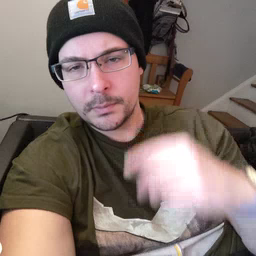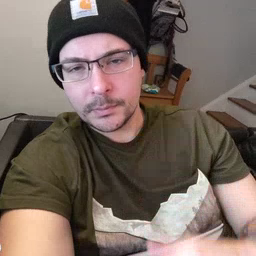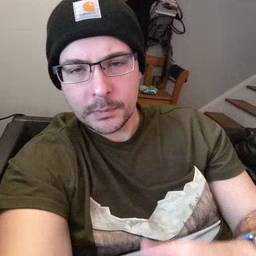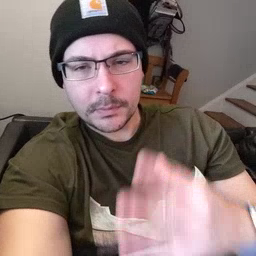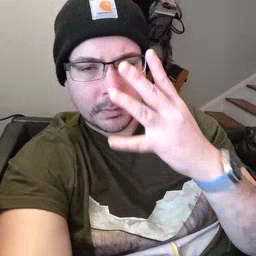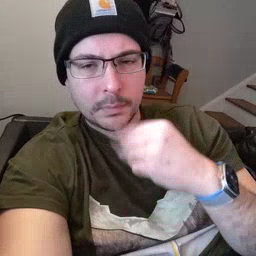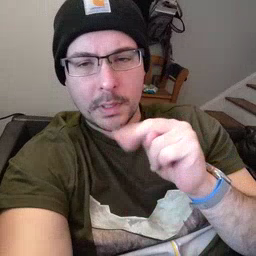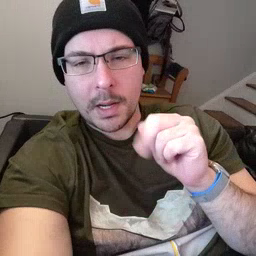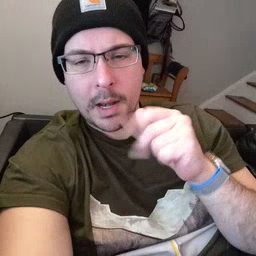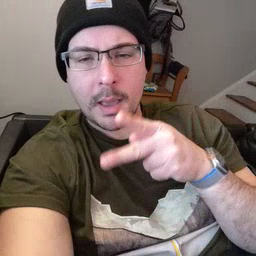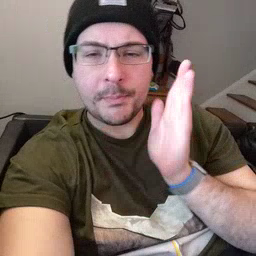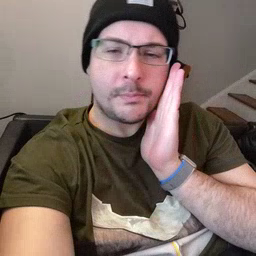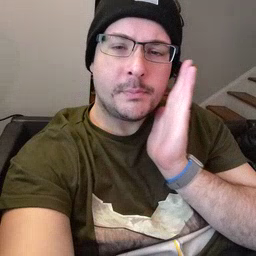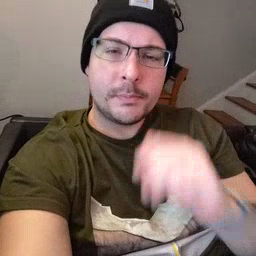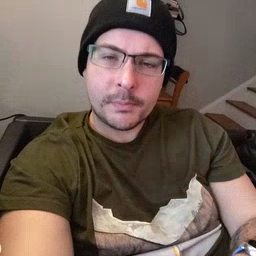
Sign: nap